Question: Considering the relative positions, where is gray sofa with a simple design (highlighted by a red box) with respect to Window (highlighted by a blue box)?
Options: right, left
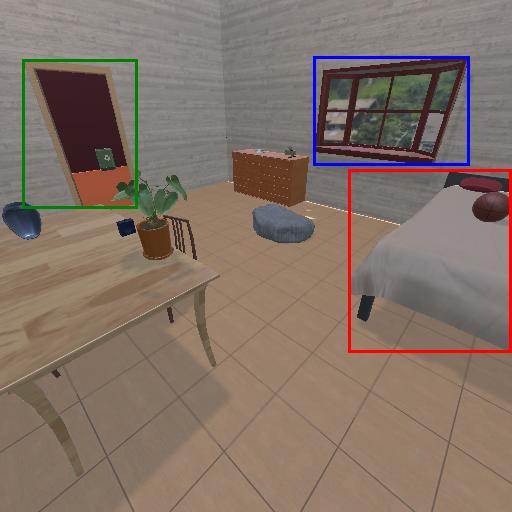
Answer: right